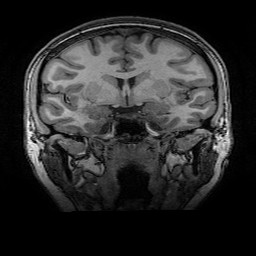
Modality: T1w
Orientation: sagittal
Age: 21
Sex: female
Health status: healthy
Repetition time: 2.53 s
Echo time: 0.0034 s